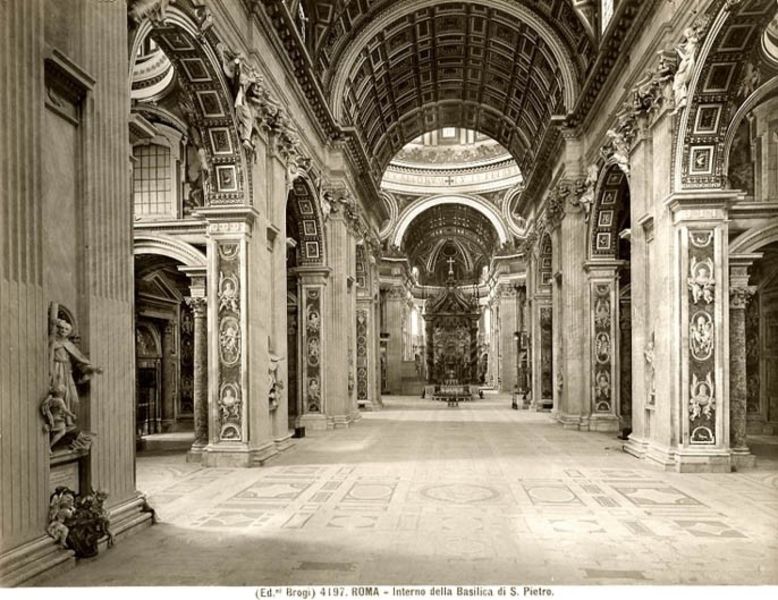
Titel: Roma - Interno della Basilica di S. Pietro
Künstler: Giacomo Brogi
Standort: Hamburg
Institution: Museum für Kunst und Gewerbe Hamburg
Schlagwörter: stadt, silber, innenraum, kirche, ort, dorf, foto, fotografie, photographie, stadtansicht, altar, photo, mittelschiff, kircheninneres, vatikan, petersdom, architekturfotografie, peter, lichtbild, silbergelatine, dokumentarfotografie, historische, st, architekturphotographie, brom, bildwerke, angewandte und bildende kunst, hessische systematik, silbergelatinepapier, bromsilbergelatinepapier, entwicklungspapier, gelatinepapier, schwarzweißpositivverfahren, silbersalzverfahren, schwarzweißfotografie, berichtende, gebäude, örtlichkeit, straße, stätte